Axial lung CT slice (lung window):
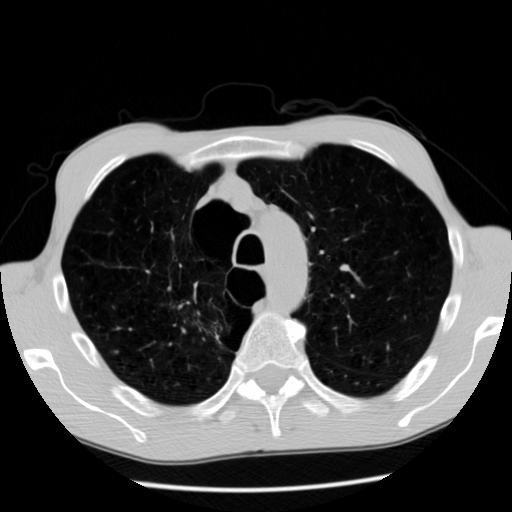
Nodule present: no